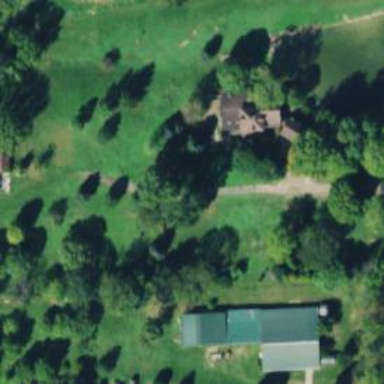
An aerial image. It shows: Driveway.